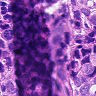
Metastatic tissue present: yes